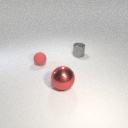
small gray metal cylinder behind large red metal sphere